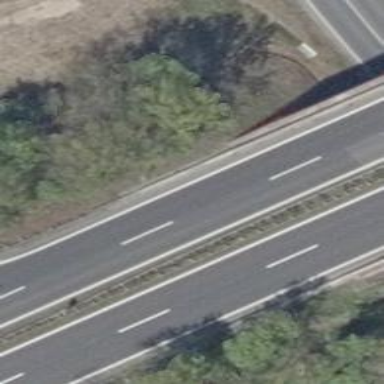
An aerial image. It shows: Asphalt bridge on motorway.